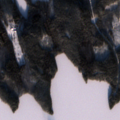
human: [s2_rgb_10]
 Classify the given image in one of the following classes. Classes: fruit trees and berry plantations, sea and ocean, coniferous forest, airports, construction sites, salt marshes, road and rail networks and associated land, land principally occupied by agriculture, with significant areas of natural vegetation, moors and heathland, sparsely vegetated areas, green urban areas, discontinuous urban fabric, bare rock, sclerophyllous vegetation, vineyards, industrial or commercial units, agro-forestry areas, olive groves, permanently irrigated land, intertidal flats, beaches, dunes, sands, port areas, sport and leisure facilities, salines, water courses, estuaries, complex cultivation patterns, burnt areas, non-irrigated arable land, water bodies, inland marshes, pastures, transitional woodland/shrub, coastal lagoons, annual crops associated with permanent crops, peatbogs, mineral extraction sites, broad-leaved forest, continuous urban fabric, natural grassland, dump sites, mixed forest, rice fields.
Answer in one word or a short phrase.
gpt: coniferous forest, mixed forest, water bodies